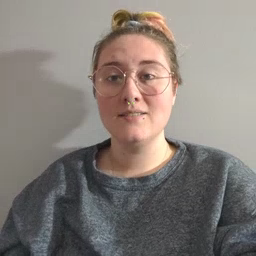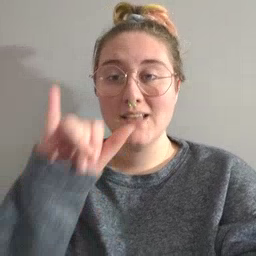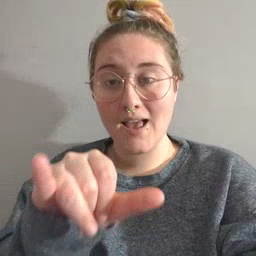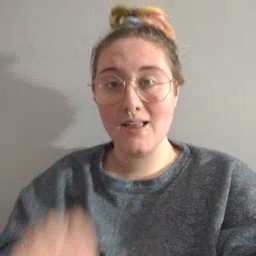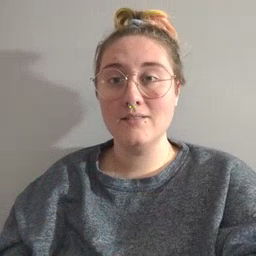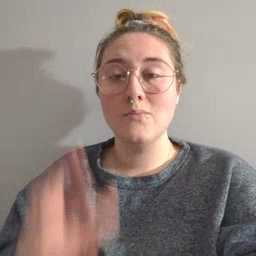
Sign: stay